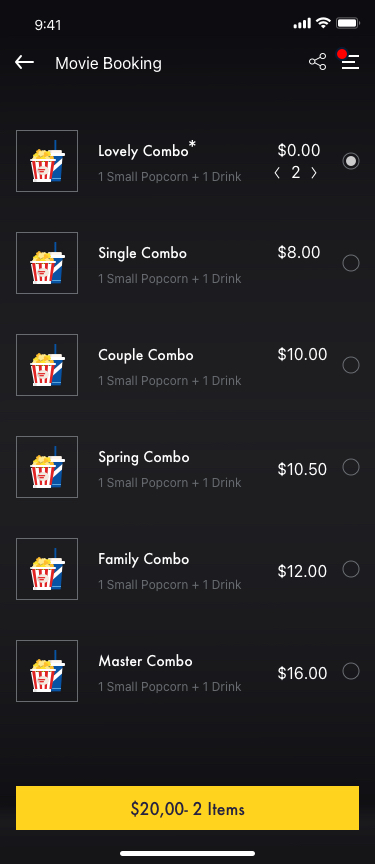
Text in this UI design:
$20,00- 2 Items
Lovely Combo
1 Small Popcorn + 1 Drink
$0.00
Single Combo
1 Small Popcorn + 1 Drink
$8.00
Couple Combo
1 Small Popcorn + 1 Drink
$10.00
Spring Combo
1 Small Popcorn + 1 Drink
$10.50
Family Combo
1 Small Popcorn + 1 Drink
$12.00
Master Combo
1 Small Popcorn + 1 Drink
$16.00
9:41
Movie Booking
2